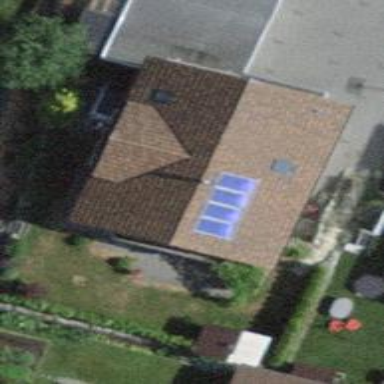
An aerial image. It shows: Solar photovoltaic panel generator.